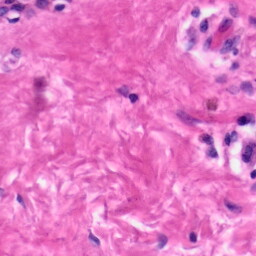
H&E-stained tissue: Skin